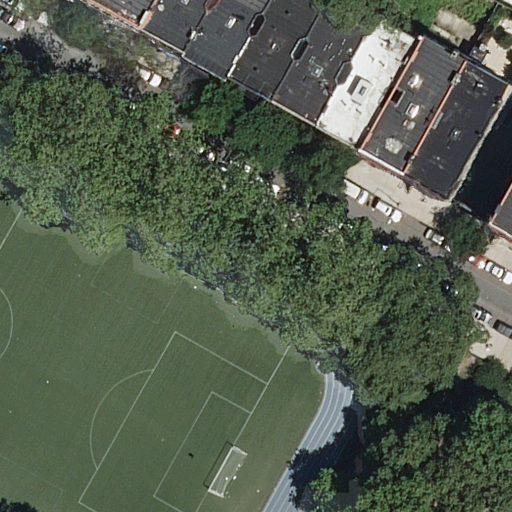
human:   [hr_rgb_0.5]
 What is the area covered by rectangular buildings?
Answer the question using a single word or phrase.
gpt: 666m2

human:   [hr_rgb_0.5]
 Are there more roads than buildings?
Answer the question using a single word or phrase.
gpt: no

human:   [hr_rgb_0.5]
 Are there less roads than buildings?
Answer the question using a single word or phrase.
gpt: yes

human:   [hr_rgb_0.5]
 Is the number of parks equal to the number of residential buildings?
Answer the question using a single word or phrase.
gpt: no

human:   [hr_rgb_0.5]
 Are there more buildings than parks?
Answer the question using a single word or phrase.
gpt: yes

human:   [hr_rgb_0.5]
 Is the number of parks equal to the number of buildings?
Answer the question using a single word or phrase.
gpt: no

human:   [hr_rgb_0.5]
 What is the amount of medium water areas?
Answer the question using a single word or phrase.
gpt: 0

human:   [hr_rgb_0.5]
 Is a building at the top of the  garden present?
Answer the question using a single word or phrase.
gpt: yes

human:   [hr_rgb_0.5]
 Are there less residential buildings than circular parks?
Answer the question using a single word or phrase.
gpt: no

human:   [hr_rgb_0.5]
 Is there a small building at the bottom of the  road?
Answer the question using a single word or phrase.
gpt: yes

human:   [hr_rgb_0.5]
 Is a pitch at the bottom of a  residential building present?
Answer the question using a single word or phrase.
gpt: no

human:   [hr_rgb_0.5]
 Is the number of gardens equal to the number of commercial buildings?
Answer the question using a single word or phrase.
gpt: no

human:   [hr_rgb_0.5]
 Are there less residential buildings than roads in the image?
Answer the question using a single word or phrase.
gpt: no

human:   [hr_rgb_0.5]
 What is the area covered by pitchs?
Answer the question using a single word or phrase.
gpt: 4989m2

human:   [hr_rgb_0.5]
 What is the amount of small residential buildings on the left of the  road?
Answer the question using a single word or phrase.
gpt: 2

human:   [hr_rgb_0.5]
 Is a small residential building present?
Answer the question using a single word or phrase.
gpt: yes

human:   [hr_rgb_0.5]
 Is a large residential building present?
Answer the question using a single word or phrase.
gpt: no

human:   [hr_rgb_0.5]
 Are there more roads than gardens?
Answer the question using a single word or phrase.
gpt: no

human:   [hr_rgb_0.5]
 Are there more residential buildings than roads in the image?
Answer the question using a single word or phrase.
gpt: yes

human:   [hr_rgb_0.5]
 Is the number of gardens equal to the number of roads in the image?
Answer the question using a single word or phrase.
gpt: yes

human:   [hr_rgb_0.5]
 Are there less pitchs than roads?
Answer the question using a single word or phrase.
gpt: no

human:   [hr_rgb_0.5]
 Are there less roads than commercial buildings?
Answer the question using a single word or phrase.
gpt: no

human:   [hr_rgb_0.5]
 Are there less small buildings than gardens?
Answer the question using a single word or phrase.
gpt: no

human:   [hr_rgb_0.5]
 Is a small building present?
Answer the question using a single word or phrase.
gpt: yes

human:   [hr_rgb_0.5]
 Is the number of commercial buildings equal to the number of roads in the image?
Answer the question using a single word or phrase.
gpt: no

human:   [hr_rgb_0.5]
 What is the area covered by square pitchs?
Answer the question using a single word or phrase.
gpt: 0m2

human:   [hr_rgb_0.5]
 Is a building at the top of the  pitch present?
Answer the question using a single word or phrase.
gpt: yes

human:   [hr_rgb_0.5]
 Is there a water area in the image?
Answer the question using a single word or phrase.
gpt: no

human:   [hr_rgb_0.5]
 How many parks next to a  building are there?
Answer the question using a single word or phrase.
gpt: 1

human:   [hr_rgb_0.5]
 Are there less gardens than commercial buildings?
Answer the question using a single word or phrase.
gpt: no

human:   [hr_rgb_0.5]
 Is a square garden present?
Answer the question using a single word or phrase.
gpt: no

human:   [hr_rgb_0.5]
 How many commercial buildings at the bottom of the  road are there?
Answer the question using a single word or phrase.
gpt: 0

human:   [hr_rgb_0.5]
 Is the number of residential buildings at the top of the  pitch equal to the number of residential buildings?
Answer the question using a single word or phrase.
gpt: yes

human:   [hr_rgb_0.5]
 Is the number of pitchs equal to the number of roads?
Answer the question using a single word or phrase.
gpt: yes

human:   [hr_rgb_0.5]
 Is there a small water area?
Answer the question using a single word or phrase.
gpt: no

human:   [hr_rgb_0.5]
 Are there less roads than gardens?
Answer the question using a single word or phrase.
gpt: no